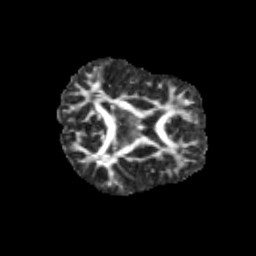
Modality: FA
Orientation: axial
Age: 11
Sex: female
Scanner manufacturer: siemens
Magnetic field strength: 3 T
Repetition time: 3.8 s
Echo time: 0.07 s